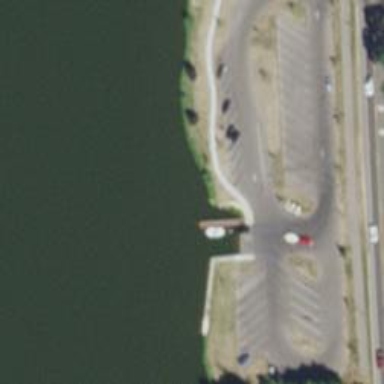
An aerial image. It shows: Slipway on leisure land.